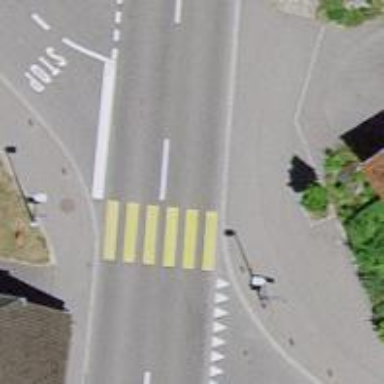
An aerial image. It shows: Uncontrolled road crossing.